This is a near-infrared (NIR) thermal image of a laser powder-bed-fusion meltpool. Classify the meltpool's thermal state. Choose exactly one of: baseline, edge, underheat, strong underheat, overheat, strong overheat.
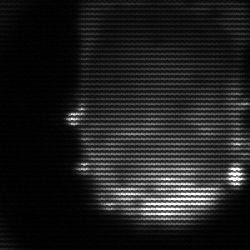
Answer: baseline